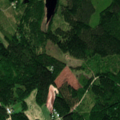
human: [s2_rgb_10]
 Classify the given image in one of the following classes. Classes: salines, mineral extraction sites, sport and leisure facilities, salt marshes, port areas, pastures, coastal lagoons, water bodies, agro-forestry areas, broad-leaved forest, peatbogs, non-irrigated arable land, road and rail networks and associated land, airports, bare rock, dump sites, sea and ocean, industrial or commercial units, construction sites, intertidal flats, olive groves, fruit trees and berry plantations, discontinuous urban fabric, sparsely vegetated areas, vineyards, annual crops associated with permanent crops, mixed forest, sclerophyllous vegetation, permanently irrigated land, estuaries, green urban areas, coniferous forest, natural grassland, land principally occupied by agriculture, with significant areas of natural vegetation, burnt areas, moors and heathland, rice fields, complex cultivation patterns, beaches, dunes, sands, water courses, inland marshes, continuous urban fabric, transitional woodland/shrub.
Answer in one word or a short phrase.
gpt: land principally occupied by agriculture, with significant areas of natural vegetation, broad-leaved forest, coniferous forest, mixed forest